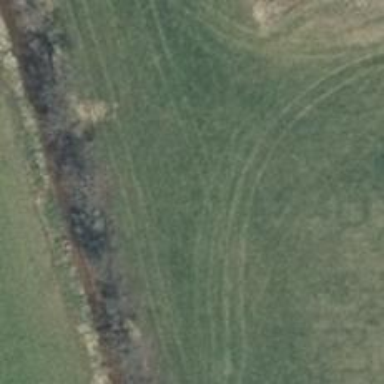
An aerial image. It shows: Grass track with grade5 tracktype.